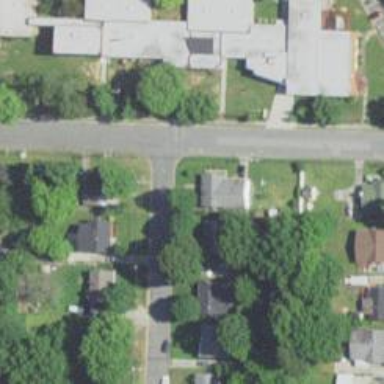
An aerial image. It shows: Residential road with sidewalk on the left side.